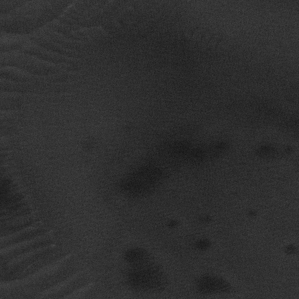
Label: frost